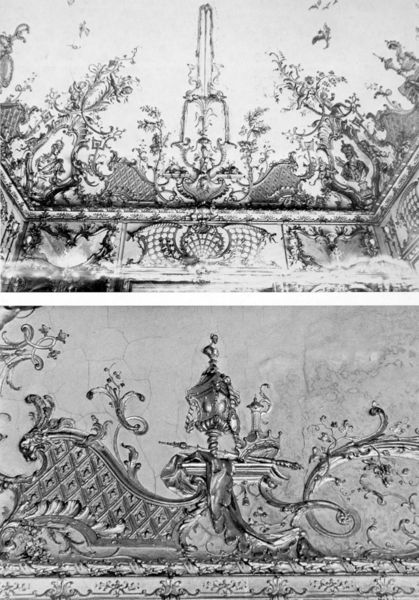
Titel: Porzellankabinett, Langseite, Deckenstuck und Stuck
Künstler: Johann Baptist Zimmermann
Standort: München
Institution: Residenz
Schlagwörter: baum, blätter, gemälde, vogel, weiß, bäume, ausschnitt, bewegung, blume, blumen, geschwungen, grau, lampe, laterne, mitte, raum, schmuck, schwarz, skizze, zeichnung, zimmer, blüten, dach, rosen, schloss, karo, malerei, muster, ornament, wand, architektur, barock, innenraum, spiegel, felder, vögel, zweige, brüstung, gitter, kirche, gold, reich, decke, rokkoko, pflanze, pflanzen, borte, krone, rokoko, brunnen, garten, kanne, ranken, vase, schwung, balkon, relief, holzschnitt, japan, schiff, segel, zwei, stab, mast, risse, kutsche, saal, figuren, dekoration, bordüre, jugendstil, detail, büste, gris, dekor, floral, ornamente, verzierung, wandgemälde, wandmalerei, kronleuchter, leuchter, stuck, geländer, bronze, gewächs, foto, fotografie, gefäß, vergoldet, münchen, palast, druck, schwarz weiss, blanc, noir, kupfer, wirr, entwurf, lilie, schema, ranke, girlanden, photo, organisch, ornamental, fragment, fries, wappen, rauten, sims, schnörkel, weß, gesims, efeu, silbern, residenz, zimmermann, verschlungen, struktur, majestät, fontäne, könige, schlitten, pavillon, deckengemälde, fresko, museum, zier, zierde, muscheln, pokal, voute, lilien, prunk, verspielt, peinture, dekorativ, arabesken, verzierungen, artdeco, schlaufe, zepter, riss, palais, pfalnzen, deckenmalerei, toit, rocaille, château, photographie, prunkvoll, borten, deux, majuskeln, schwünge, releif, cuvillies, amalienburg, flachrelief, prunksaal, aufwändig, gitterwerk, stuckdekor, wandverzierung, verschnörkelt, rockocko, rockaillen, plafond, deckenornament, deckenmaleroe, deckor, gravüre, kann nichts sehen, koration, rocailles, scharz weiß, schnörke, schnörkrl, lustre, deckenfreske, moulure, moulages, platre